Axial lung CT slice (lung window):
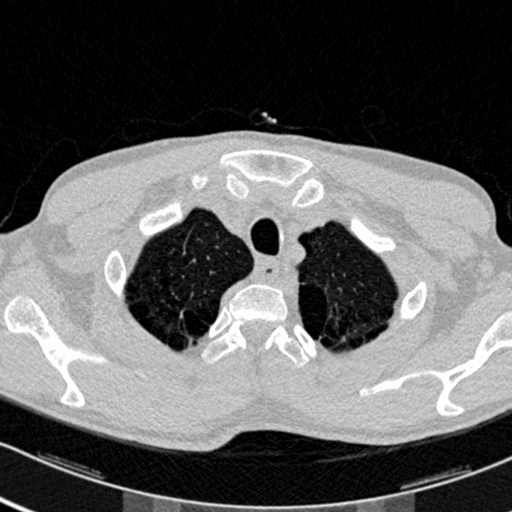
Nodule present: no